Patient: sex M, age 55
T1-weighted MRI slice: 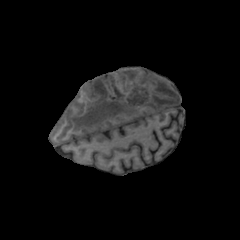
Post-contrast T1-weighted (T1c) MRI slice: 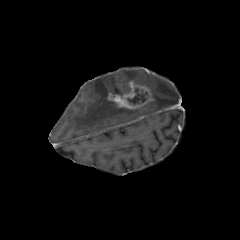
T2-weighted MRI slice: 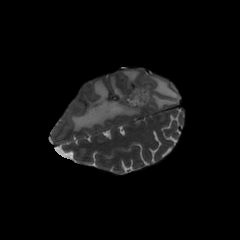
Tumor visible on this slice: yes
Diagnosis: Glioblastoma, IDH-wildtype
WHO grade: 4